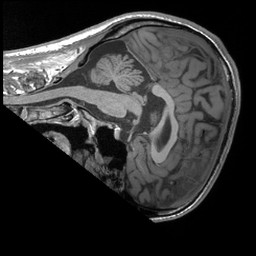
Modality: T1w
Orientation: sagittal
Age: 25
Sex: male
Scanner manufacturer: siemens
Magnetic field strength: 3 T
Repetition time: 1.9 s
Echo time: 0.0025 s